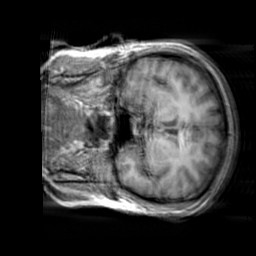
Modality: T1w
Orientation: coronal
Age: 31
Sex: female
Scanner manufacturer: siemens
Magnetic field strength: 3 T
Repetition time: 2.3 s
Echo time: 0.00303 s